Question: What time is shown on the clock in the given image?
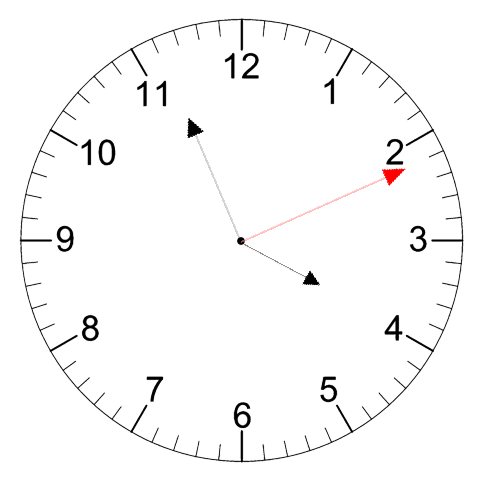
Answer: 03:56:11